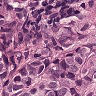
Metastatic tissue present: yes